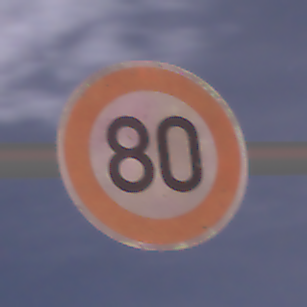
Verkehrszeichen: Geschwindigkeit80
Umgebung: Outdoor, Suburban
Tageszeit: Night
Wetter: PartlyCloudy
Licht: Artificial
Jahreszeit: NotSpecified
Kontrast: HighContrast